Question: I was working with a colleague doing some work that involves passing callback URL's from my module to his. Because of some misconfiguration on his side, the call back URL was different and it called a URL from his server, not mine. Appart that we fixed the error, during that misconfigured callback I got this response (which I've never seen before):
'''
HTTP Status 902 - No such conversation
'''
Just out of curiosity I googled around and can not find any specification or description of this HTTP status code, and I always thought that status codes only went from 1XX to 5XX (As explained in <URL>
Any idea where I can find an official (or not) spec that describes this?
FYI the server in question is a Tomcat 7.0.25
Including image of the response

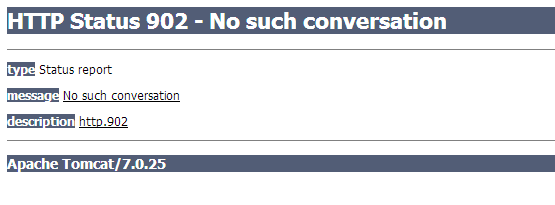
Answer: Sorry for all the buzz but it turned out that a re-used internal company library is the one responsible for this, so . It is simply a proprietary company response code.